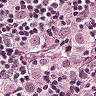
Metastatic tissue present: yes